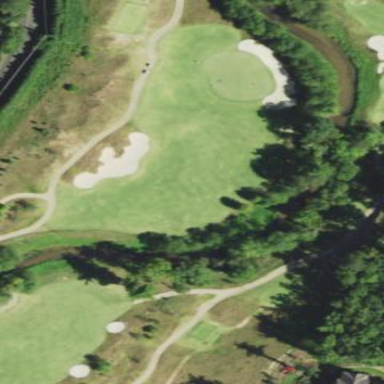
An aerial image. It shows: Grassy area designated as golf fairway.